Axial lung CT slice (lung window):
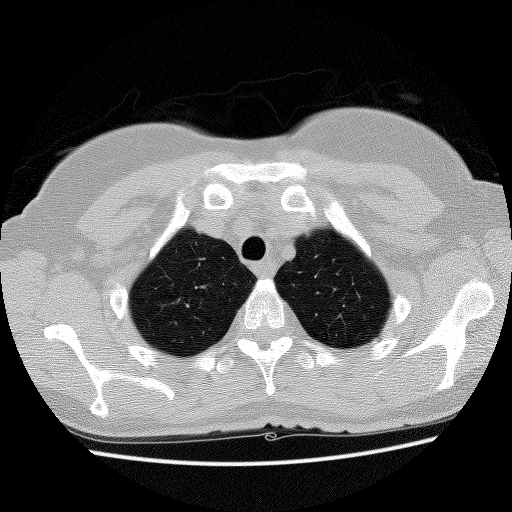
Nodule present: no